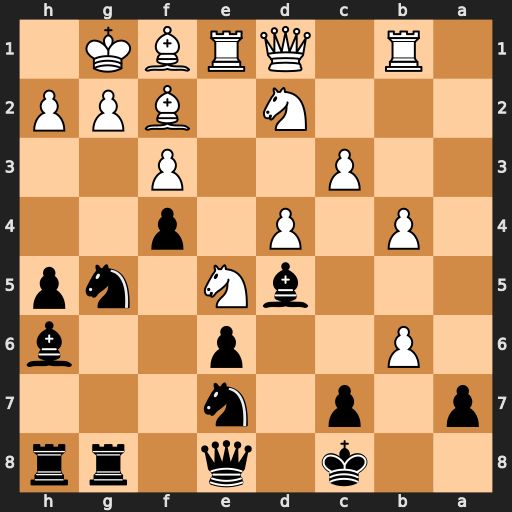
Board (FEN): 2k1q1rr/p1p1n3/1P2p2b/3bN1np/1P1P1p2/2P2P2/3N1BPP/1R1QRBK1
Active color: b
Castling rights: -
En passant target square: -
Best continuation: Nh3+ Kh1 Nxf2+